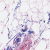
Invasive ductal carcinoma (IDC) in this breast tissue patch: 0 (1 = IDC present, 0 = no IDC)